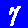
Digit: 7